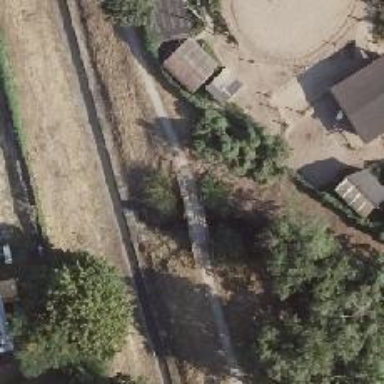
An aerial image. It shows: Footway bridge.